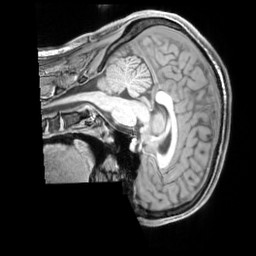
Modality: T1w
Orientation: sagittal
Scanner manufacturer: siemens
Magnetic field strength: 3 T
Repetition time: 2.3 s
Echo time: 0.00226 s